Question: I've been working on this procedure in Scheme (specifically Pretty Big) and I've hit a brick wall. What I'm trying to do is create a procedure that can create other procedures or functions. For the most part I think I'm on the correct track.
'''
(define (function-maker function-specs)
(let* [(specs (map cdr function-specs))
(name (caar specs))
(args (cadr function-specs))
(body (cdr(cdr function-specs)))]
(eval(list 'define name
(list 'lambda args body)))))
'''
Current Output:

Above is the current output and I'll explain to the best of my knowledge what is happening. The input takes in three arguments essentially. A name, to name the function. Arguments for the function and finally the body of the function.
The three arguments are then listed together and then it's supposed to create a new function. The picture above shows the error that I'm reaching. Thanks for the help!
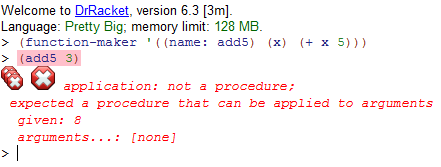
Answer: To see what's happening, get rid of the 'eval' and examine the list:
'''
(define (function-maker function-specs)
(let* [(specs (map cdr function-specs))
(name (caar specs))
(args (cadr function-specs))
(body (cdr(cdr function-specs)))]
(list 'define name
(list 'lambda args body))))
> (function-maker '((name: add5) (x) (+ x 5)))
'(define add5 (lambda (x) ((+ x 5))))
'''
As you can see, there are too many parentheses in the body, so you're attempting to use the resulting number as a procedure.
You want
'''
(body (car (cdr (cdr function-specs))))
'''
or
'''
(body (caddr function-specs))
'''